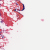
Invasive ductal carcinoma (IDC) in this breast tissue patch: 0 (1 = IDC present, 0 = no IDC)